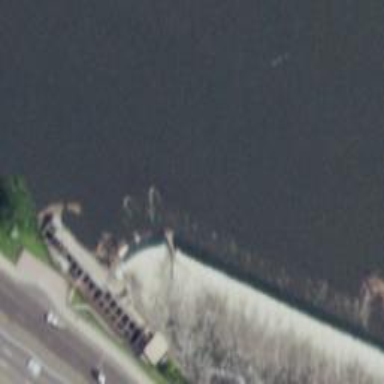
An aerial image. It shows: Weir along the waterway.